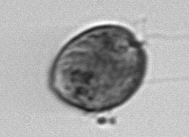
Label: Prorocentrum